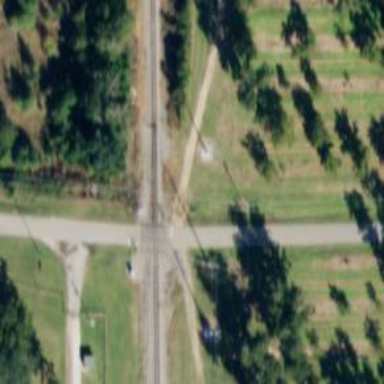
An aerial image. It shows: Level crossing with lights at the railway.